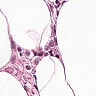
Metastatic tissue present: yes